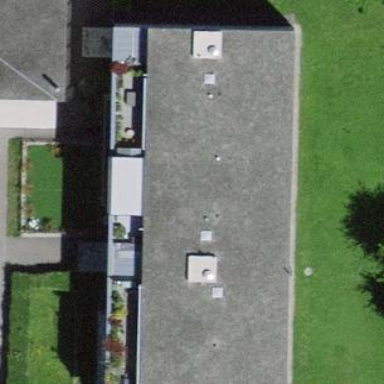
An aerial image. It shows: Building with flat concrete roof.